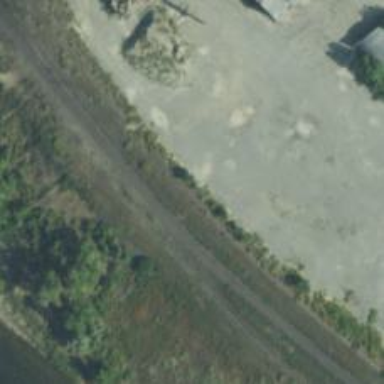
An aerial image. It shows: Abandoned railway.